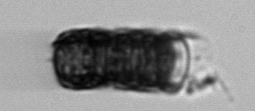
Label: Paralia_sulcata